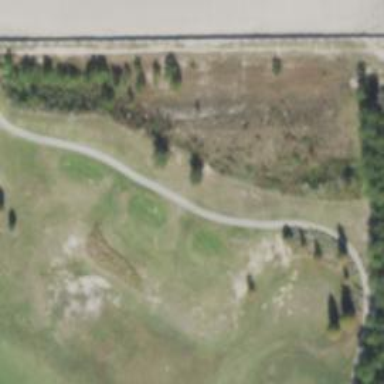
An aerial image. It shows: Golf tee.